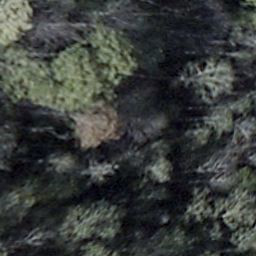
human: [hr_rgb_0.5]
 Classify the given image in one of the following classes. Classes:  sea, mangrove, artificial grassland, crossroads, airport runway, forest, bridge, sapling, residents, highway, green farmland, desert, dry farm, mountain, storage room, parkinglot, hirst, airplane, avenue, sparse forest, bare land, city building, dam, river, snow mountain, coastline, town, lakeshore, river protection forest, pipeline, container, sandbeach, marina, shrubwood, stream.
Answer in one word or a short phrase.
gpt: shrubwood